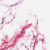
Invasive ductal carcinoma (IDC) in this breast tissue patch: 0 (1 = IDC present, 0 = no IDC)